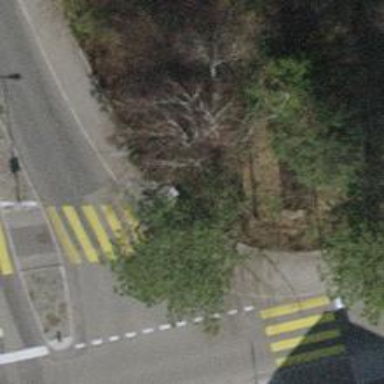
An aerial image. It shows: Kerb barrier.